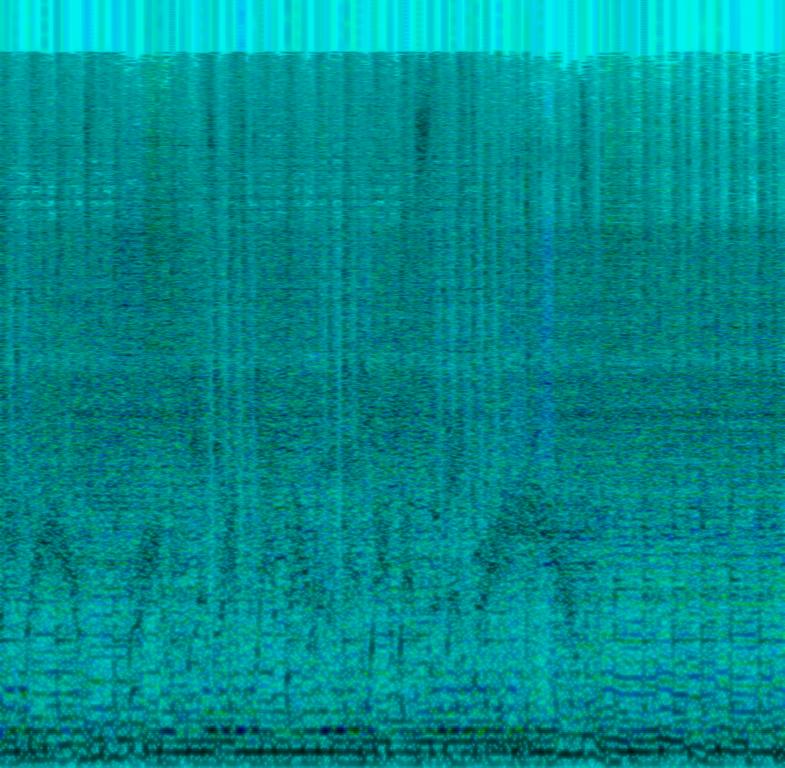
A male singer sings this death metal melody with screaming vocals. The tempo is fast, with fast metal drumming, percussive bass line, rhythmic distorted guitar play and various percussion hits. The song is exciting  and high on adrenaline. The audio quality is poor.